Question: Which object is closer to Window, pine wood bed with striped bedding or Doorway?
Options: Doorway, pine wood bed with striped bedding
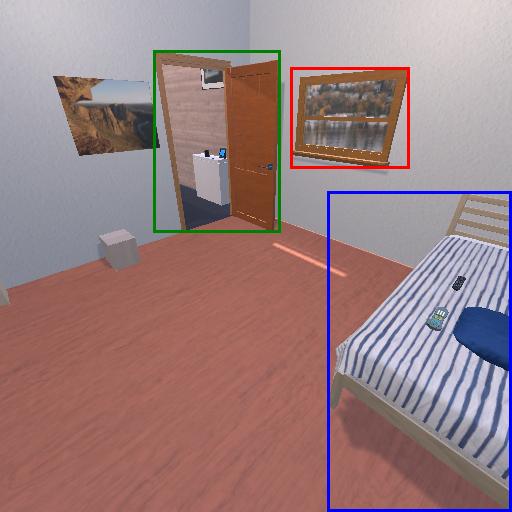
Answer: Doorway